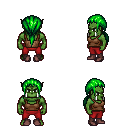
a pixel art fantasy rpg character, male body template, orc, green skin, brown pirate shirt, red pants, green ponytail hairstyle, maroon shoes, four views (front, back, left, right), 2x2 character sprite sheet, small pixel art, hard edges, no anti-aliasing